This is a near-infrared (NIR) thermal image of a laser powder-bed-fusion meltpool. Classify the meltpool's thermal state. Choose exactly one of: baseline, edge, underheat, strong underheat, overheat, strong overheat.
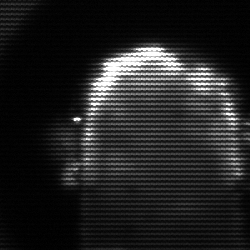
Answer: baseline